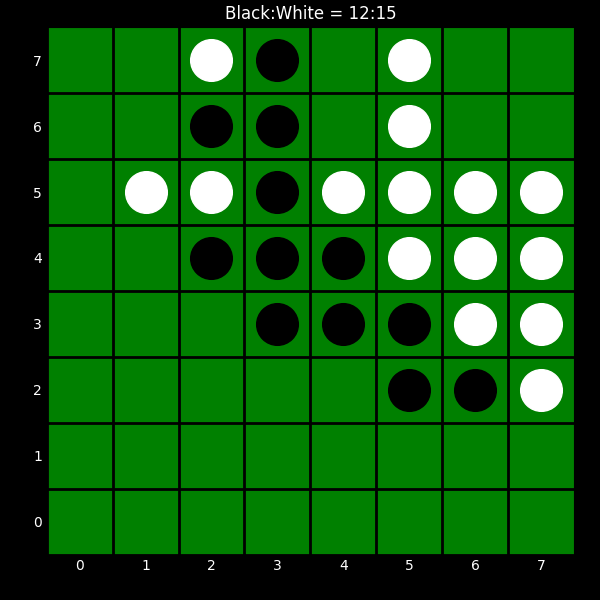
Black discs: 12
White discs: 15